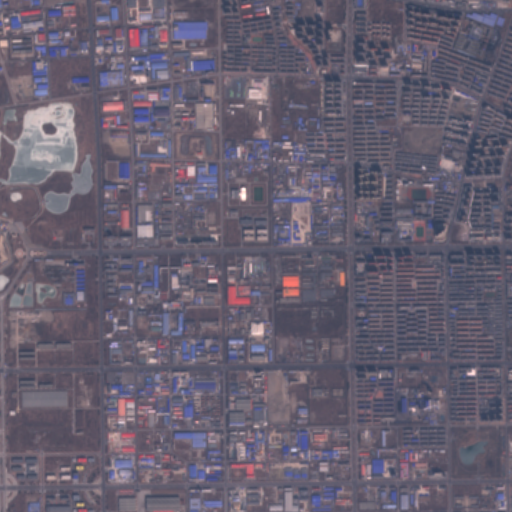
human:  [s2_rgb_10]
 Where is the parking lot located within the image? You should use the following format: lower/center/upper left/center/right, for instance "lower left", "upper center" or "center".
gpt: There is no parking lot in the image.